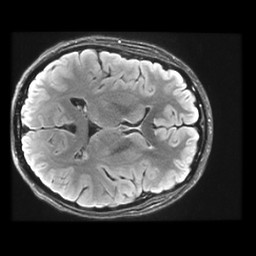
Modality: FLAIR
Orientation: axial
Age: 25
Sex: female
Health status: healthy
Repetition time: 12 s
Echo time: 0.09782 s